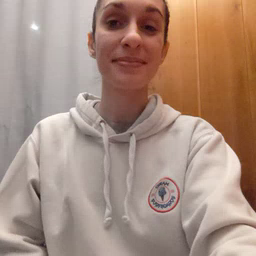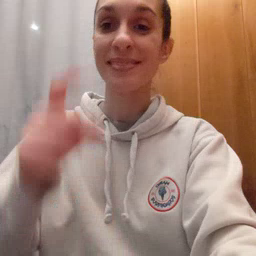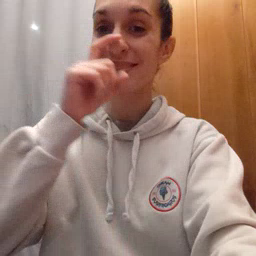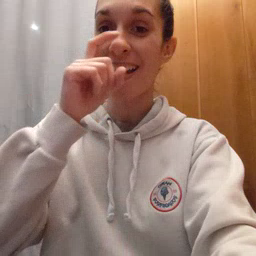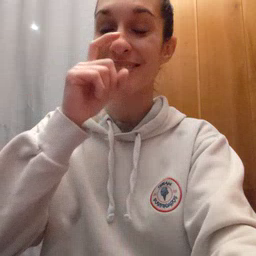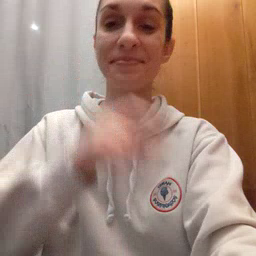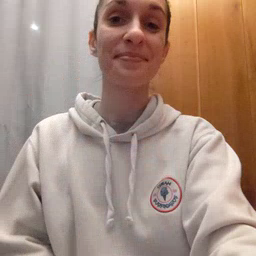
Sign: doll